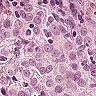
Metastatic tissue present: yes